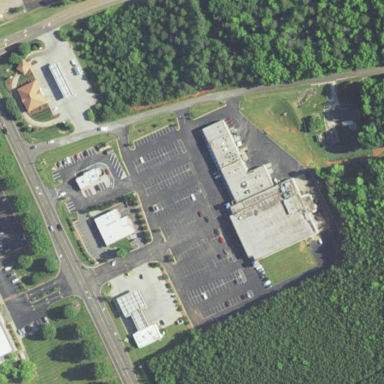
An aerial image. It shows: Retail area.